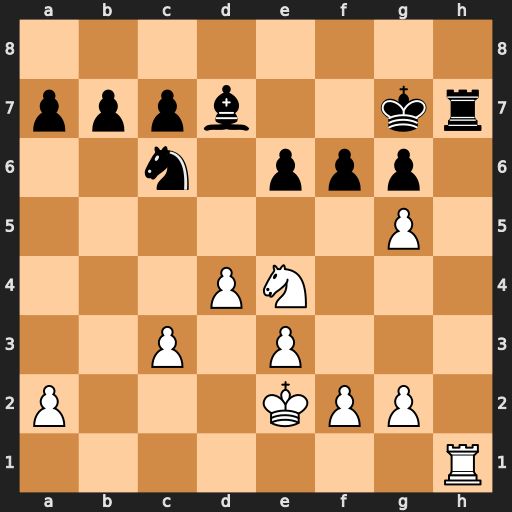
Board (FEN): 8/pppb2kr/2n1ppp1/6P1/3PN3/2P1P3/P3KPP1/7R
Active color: w
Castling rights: -
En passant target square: -
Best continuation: Rxh7+ Kxh7 Nxf6+ Kg7 Nxd7